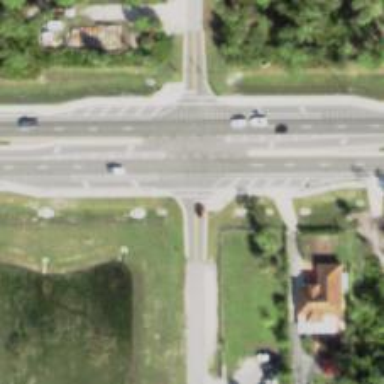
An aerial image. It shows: Uncontrolled crossing on the road.